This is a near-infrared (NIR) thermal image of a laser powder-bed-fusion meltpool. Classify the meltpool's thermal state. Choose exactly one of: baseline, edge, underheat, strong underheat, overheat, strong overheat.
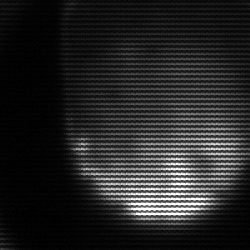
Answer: edge